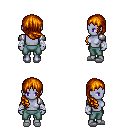
a pixel art fantasy rpg character, female body template, dark elf, purple skin, steel arm armor, teal pants, dark blonde right-swept hairstyle, white cloth bandages, white slippers, four views (front, back, left, right), 2x2 character sprite sheet, small pixel art, hard edges, no anti-aliasing